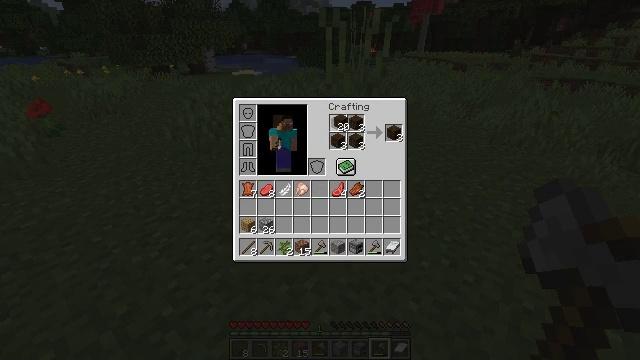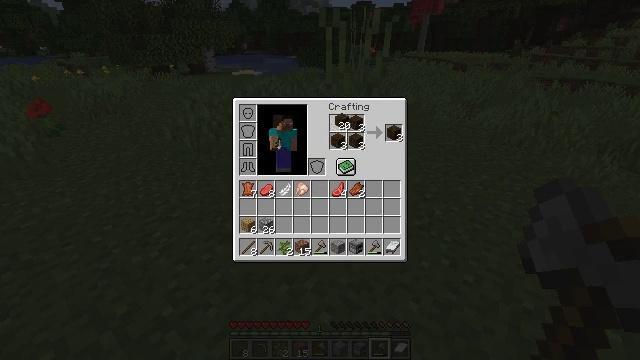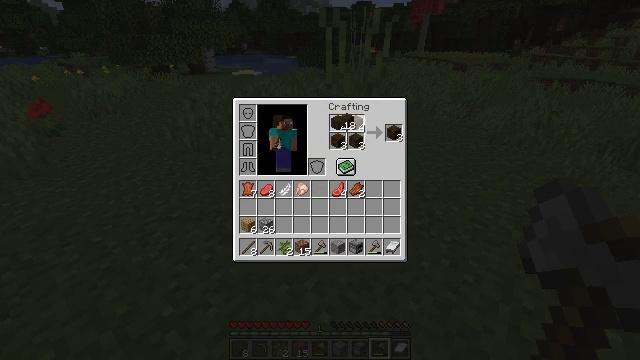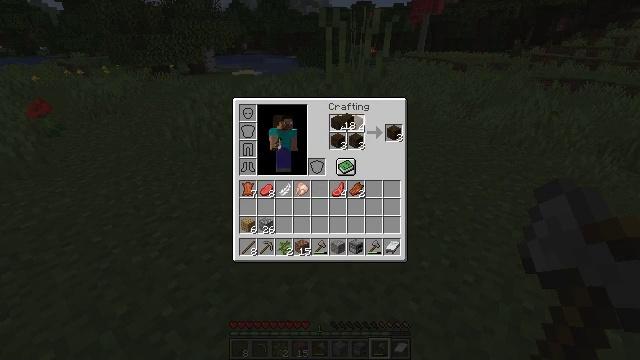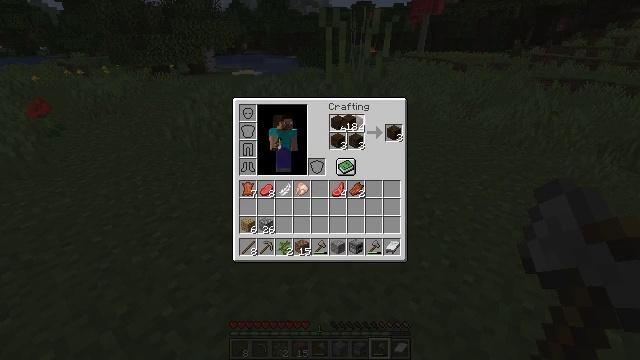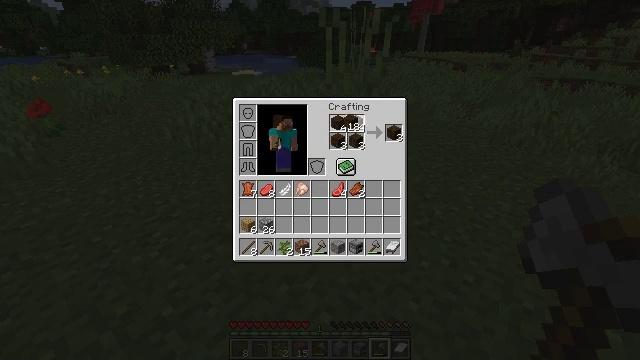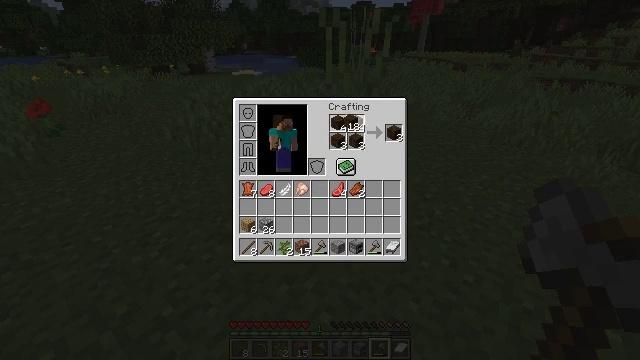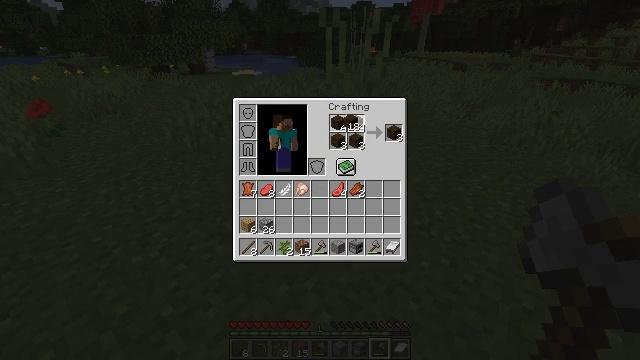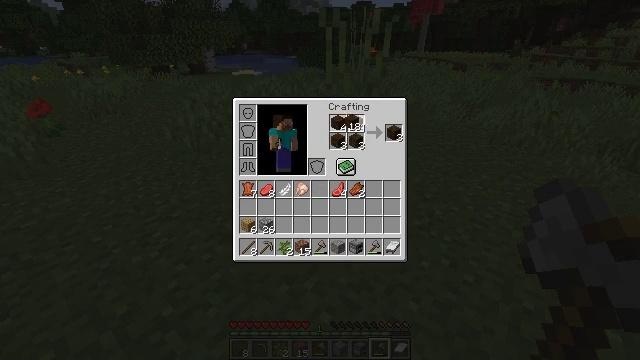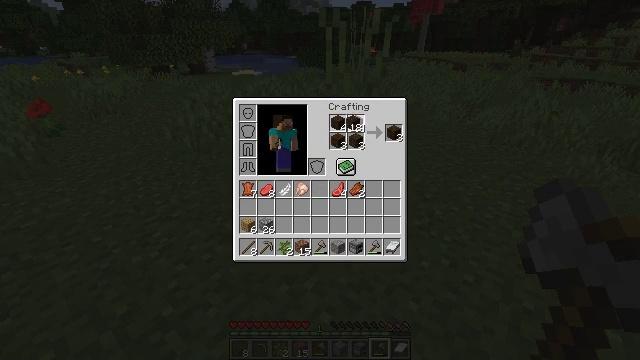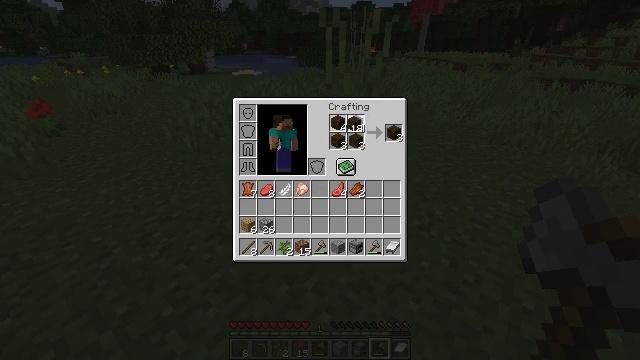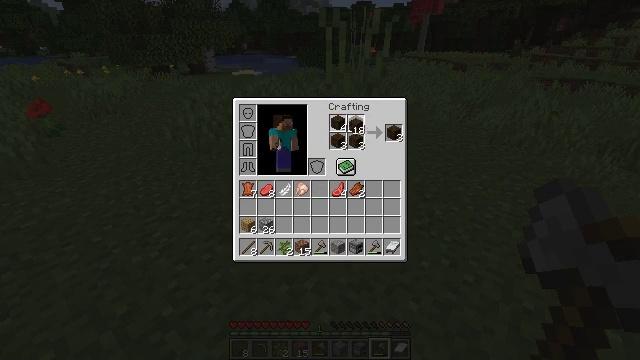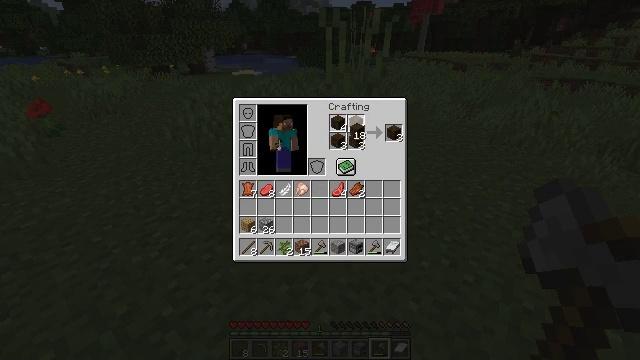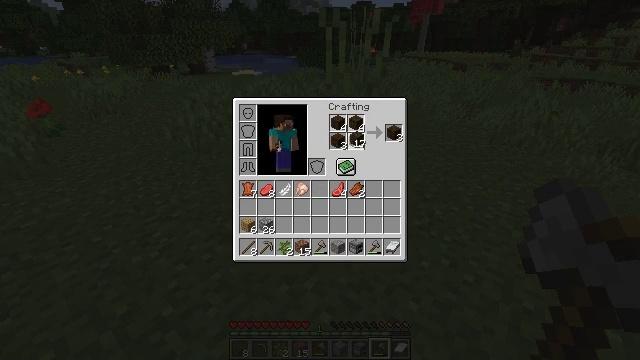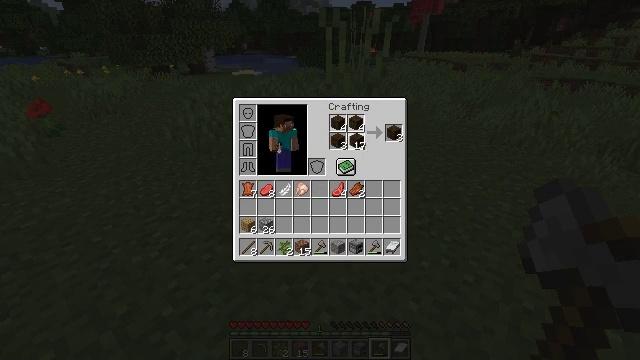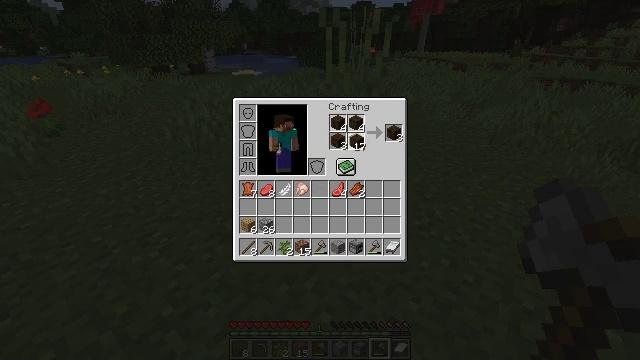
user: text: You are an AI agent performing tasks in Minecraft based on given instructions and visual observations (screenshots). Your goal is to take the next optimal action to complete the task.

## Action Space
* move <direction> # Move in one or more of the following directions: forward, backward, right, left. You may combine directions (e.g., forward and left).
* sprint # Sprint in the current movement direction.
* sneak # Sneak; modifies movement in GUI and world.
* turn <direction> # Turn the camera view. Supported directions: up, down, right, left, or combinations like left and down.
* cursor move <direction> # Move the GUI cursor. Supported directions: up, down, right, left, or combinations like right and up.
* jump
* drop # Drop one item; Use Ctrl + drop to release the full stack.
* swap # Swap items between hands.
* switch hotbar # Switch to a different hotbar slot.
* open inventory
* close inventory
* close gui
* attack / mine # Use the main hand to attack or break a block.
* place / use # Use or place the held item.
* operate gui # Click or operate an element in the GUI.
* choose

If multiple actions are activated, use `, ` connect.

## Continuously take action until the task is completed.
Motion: motion action
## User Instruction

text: Get dark oak wood by combining dark oak logs on a crafting table.
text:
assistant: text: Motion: choose
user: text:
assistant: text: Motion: choose
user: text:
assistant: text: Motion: choose
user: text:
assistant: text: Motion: choose
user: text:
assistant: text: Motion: choose
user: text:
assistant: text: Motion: choose
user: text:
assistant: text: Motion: choose
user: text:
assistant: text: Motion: choose
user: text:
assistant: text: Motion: choose
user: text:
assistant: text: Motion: choose
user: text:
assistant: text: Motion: choose
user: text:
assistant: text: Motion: choose
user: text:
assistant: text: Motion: cursor move down, choose
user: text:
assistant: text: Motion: choose
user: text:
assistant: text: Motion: choose
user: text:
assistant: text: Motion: choose
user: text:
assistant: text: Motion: choose
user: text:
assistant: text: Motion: choose
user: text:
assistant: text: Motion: choose
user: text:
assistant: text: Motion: choose
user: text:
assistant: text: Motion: choose
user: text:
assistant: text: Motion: choose
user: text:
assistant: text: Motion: choose
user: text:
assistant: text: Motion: choose
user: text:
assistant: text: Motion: choose
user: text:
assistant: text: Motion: choose
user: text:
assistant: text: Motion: choose
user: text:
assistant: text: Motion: choose
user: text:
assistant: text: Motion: choose
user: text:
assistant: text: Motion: choose